Question:
I want to have to show a speedmeter on the page.
One Idea is that I set a background and rotate the needle.
Anyone knows about a related plugin?
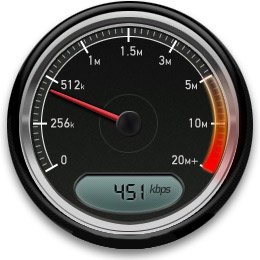
Answer: Here are some for your reference
<URL>
<URL>
And lots of more at <URL>